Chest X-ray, PA view. Patient: 37 years old, sex M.
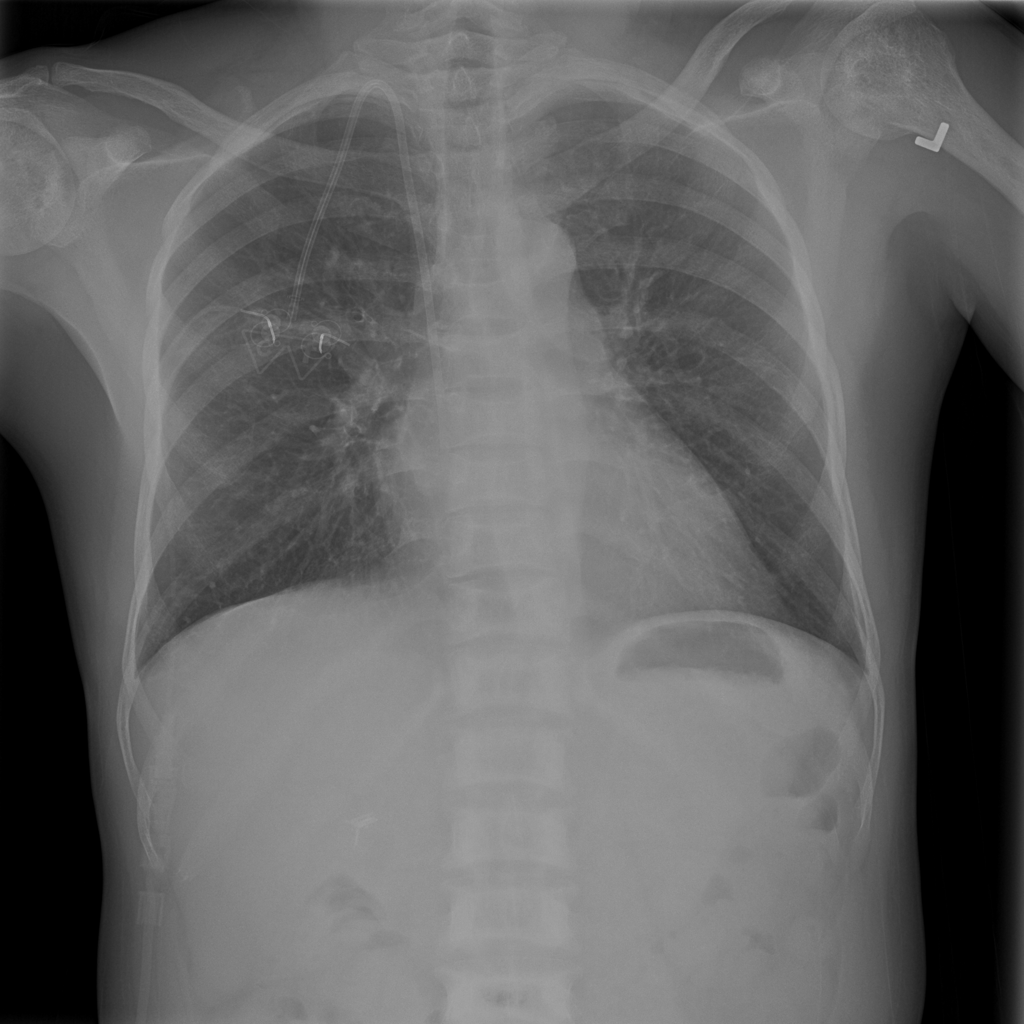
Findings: No Finding